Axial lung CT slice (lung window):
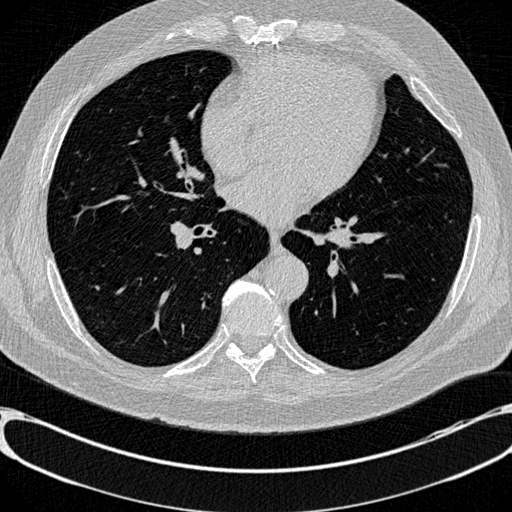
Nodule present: no